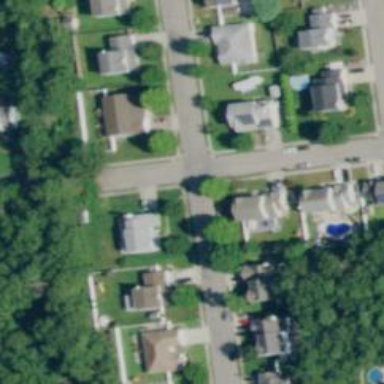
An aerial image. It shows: Residential road.